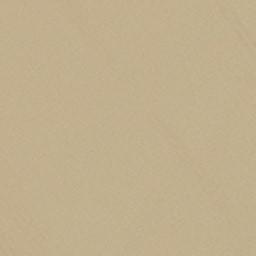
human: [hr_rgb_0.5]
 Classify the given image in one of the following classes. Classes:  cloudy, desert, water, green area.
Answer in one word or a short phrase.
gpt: desert